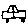
Label: car